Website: lowes
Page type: billing-address
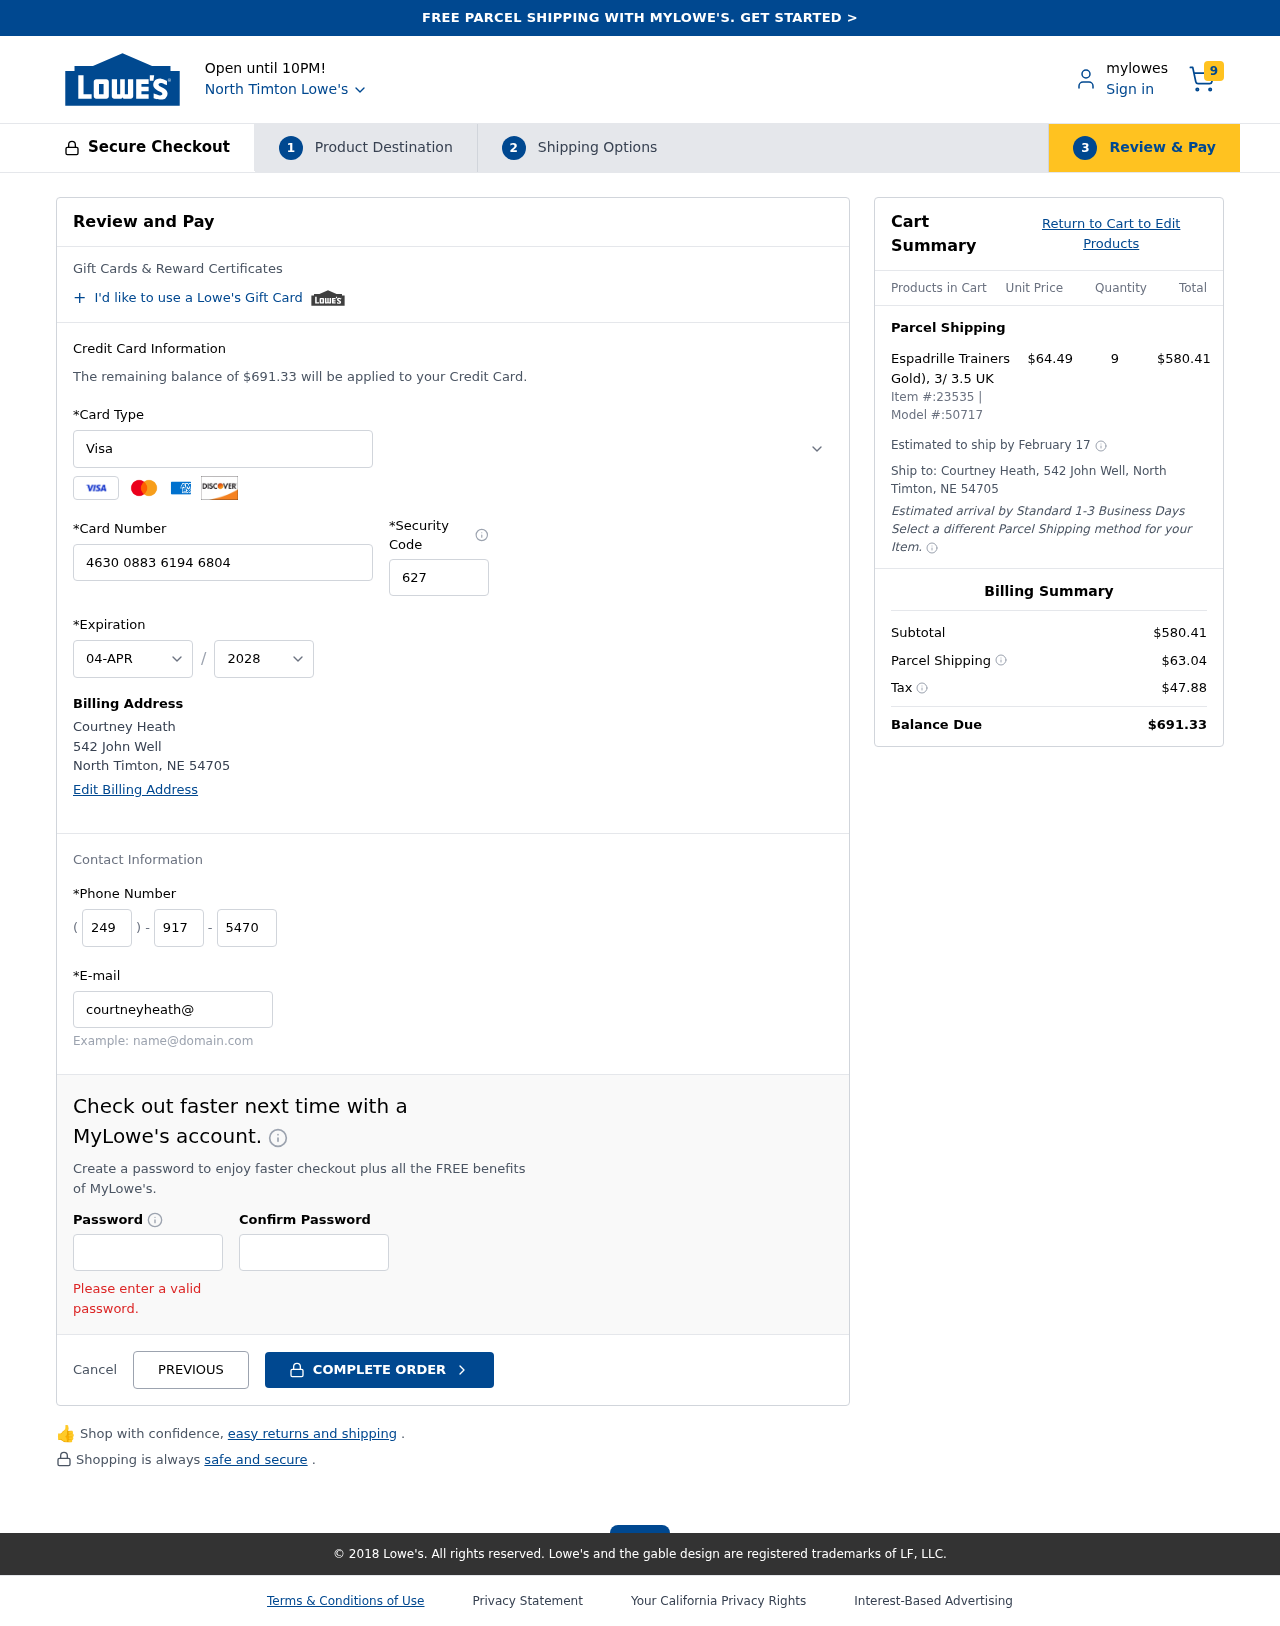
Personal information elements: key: PII_CARD_CVV
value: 627
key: PII_CARD_EXPIRY_MONTH
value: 04
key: PII_CARD_EXPIRY_YEAR
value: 28
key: PII_CARD_NUMBER
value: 4630 0883 6194 6804
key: PII_CARD_TYPE
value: Visa
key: PII_CITY
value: North Timton
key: PII_CITY_STATE_ZIP
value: North Timton, NE 54705
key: PII_EMAIL
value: courtneyheath@yahoo.com
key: PII_FULLNAME
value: Courtney Heath
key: PII_PHONE_AREA
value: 249
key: PII_PHONE_PREFIX
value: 917
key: PII_PHONE_SUFFIX
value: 5470
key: PII_STREET
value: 542 John Well
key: PII_FULLNAME2
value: Courtney Heath
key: PII_PHONE_LINE
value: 5470
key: PII_STATE_ABBR
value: NE
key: PII_POSTCODE
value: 54705
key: PII_POSTCODE_FULL
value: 54705
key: PII_CITY_STATE
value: North Timton, NE
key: PII_PHONE_LINE_NUMERIC
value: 5470
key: PII_PHONE_SUFFIX_NUMERIC
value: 5470
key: PII_POSTCODE_NUMERIC
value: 54705
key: PII_PHONE_LAST4
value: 5470
Product elements: key: PRODUCT1_NAME
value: Espadrille Trainers Gold), 3/ 3.5 UK
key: PRODUCT1_PRICE
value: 64.49
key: PRODUCT1_QUANTITY
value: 9
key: PRODUCT_ITEM_NUMBER
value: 23535
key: PRODUCT_MODEL_NUMBER
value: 50717
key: PRODUCT1_LINE_TOTAL
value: $580.41
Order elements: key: ORDER_NUM_ITEMS
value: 9
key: ORDER_TOTAL
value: $691.33
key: ORDER_SHIPPING_DATE
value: February 17
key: ORDER_SUBTOTAL
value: $580.41
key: ORDER_SHIPPING_COST
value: $63.04
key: ORDER_TAX
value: $47.88